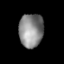
Tissue: lung
Cell type: Endothelial cells
Senescence score: 0.6952
Nuclear area (px): 802
Mean DAPI intensity: 137.438